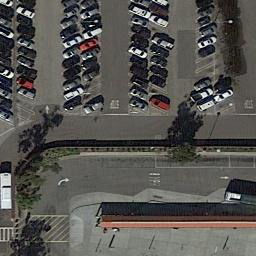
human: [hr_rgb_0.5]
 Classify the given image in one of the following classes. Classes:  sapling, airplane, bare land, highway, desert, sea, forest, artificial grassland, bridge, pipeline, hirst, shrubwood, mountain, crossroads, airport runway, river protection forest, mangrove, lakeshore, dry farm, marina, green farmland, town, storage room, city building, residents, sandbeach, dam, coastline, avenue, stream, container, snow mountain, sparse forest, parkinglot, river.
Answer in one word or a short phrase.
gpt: parkinglot